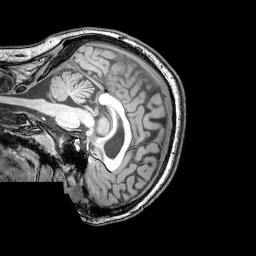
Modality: T1w
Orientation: sagittal
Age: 22
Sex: female
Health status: healthy
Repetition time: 0.081 s
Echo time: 0.037 s